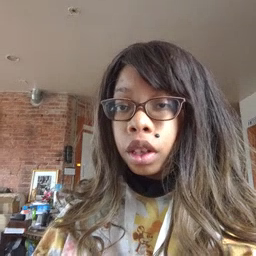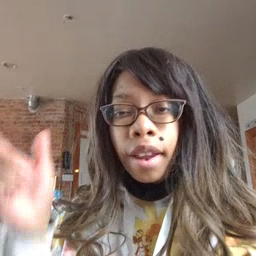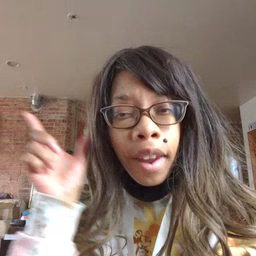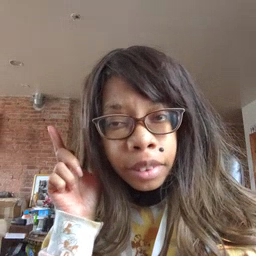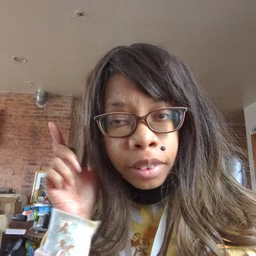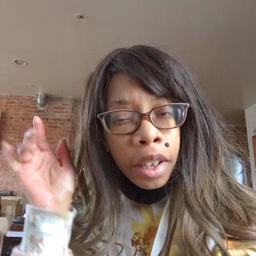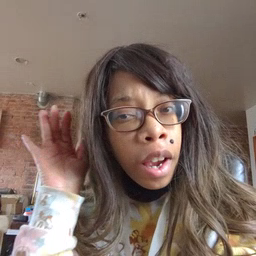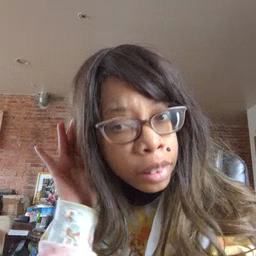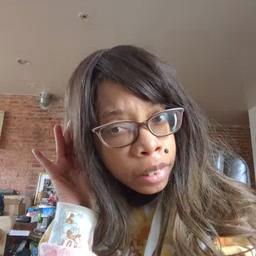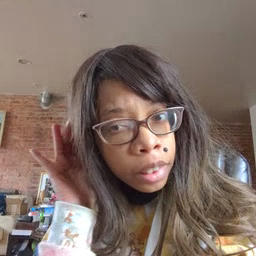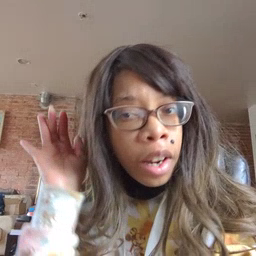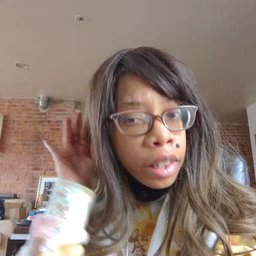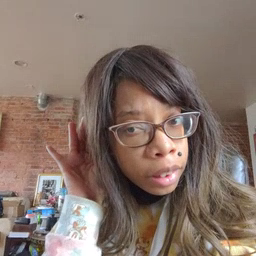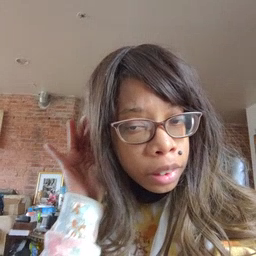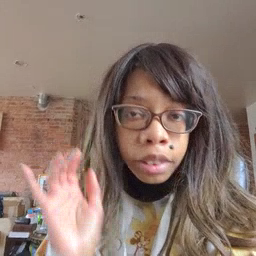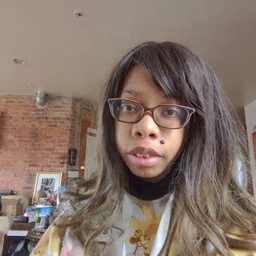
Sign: listen